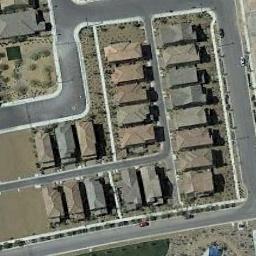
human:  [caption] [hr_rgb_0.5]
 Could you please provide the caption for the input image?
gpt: The dense residential is on the bare land next to the road .

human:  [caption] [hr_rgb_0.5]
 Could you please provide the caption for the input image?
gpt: Many roads and neatly arranged houses in densely populated areas .

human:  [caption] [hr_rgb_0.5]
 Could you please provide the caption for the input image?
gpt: The color of the house is different .

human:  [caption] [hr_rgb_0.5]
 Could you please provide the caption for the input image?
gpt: A dense residential area with lots of houses arranged neatly is surrounded by some roads .

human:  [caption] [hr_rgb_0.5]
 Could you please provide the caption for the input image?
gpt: There are some brown buildings arranged neatly on dense residential area .